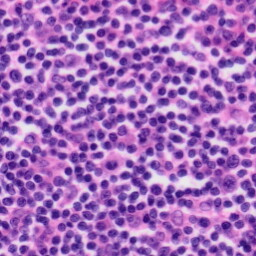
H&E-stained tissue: Tonsil